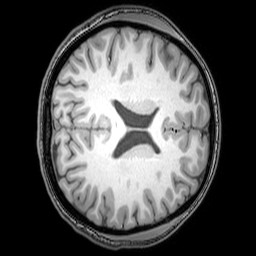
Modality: T1w
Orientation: axial
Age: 20
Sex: female
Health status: healthy
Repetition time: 0.081 s
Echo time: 0.037 s